Question: I'm new to PHP. After lots of search I managed to somehow use my web service that is created by Java with PHP but the problem is the constructor of SoapClient class is very slow. Here's my PHP code:
'''
<?
require_once('SOAP/Client.php');
$url = "http://127.0.0.1:8024/_RS?wsdl";
$sc = new SoapClient($url);
?>
'''
This takes up to 3 minutes some times. I don't know what the problem is. After creating the constructor I could use it in a 'for' loop for 50 times in 1 second so I'm pretty sure that the constructor is the part that is slowing down my code.
What do you think is causing the problem?
Thank you in advance.
PS:
More information in my other question:
<URL>
PPS:
As suggested by AJ, I used XDebug and kcachegrind to analyze the problem. As you can see, I was right. Here's the picture:

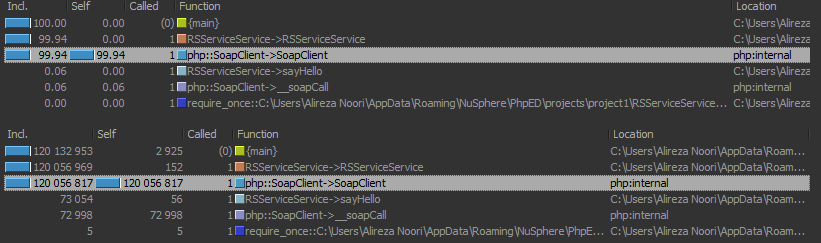
Answer: I have the same problem. The php SoapClient is very fast with the same webservice deployed on Tomcat. I tried doing a "wget" to see if the headers in the response was different and as the problem is with the WSDL caching the difference I found might be the reason:
With Tomcat:
'''
HTTP/1.1 200 OK
Server: Apache-Coyote/1.1
Content-Type: text/xml;charset=utf-8
Content-Length: 23925
Date: Thu, 08 Mar 2012 23:13:10 GMT
Connection: keep-alive
'''
With Endpoint.publish(...)
'''
HTTP/1.1 200 OK
Content-type: text/xml;charset=utf-8
Content-length: 23837
'''
Now I just need to find out how to force the 'Endpoint.publish(...)' to insert a 'Server', 'Date', or 'Connection'-header.
(Edit) I found a solution: The issue is not only with Chunked data but with "Keep-Alive". This can be prevented by setting the header "Connection: Close" in a stream_context. Please see below:
'''
class ImprovedSoapClient extends SoapClient
{
public function __construct($wsdlLocation)
{
parent::__construct(
$wsdlLocation
, array(
, 'cache_wsdl' => WSDL_CACHE_NONE
, 'stream_context'=>stream_context_create(
array('http'=>
array(
'protocol_version'=>'1.0'
, 'header' => 'Connection: Close'
)
)
)
)
);
}
}
'''